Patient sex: M
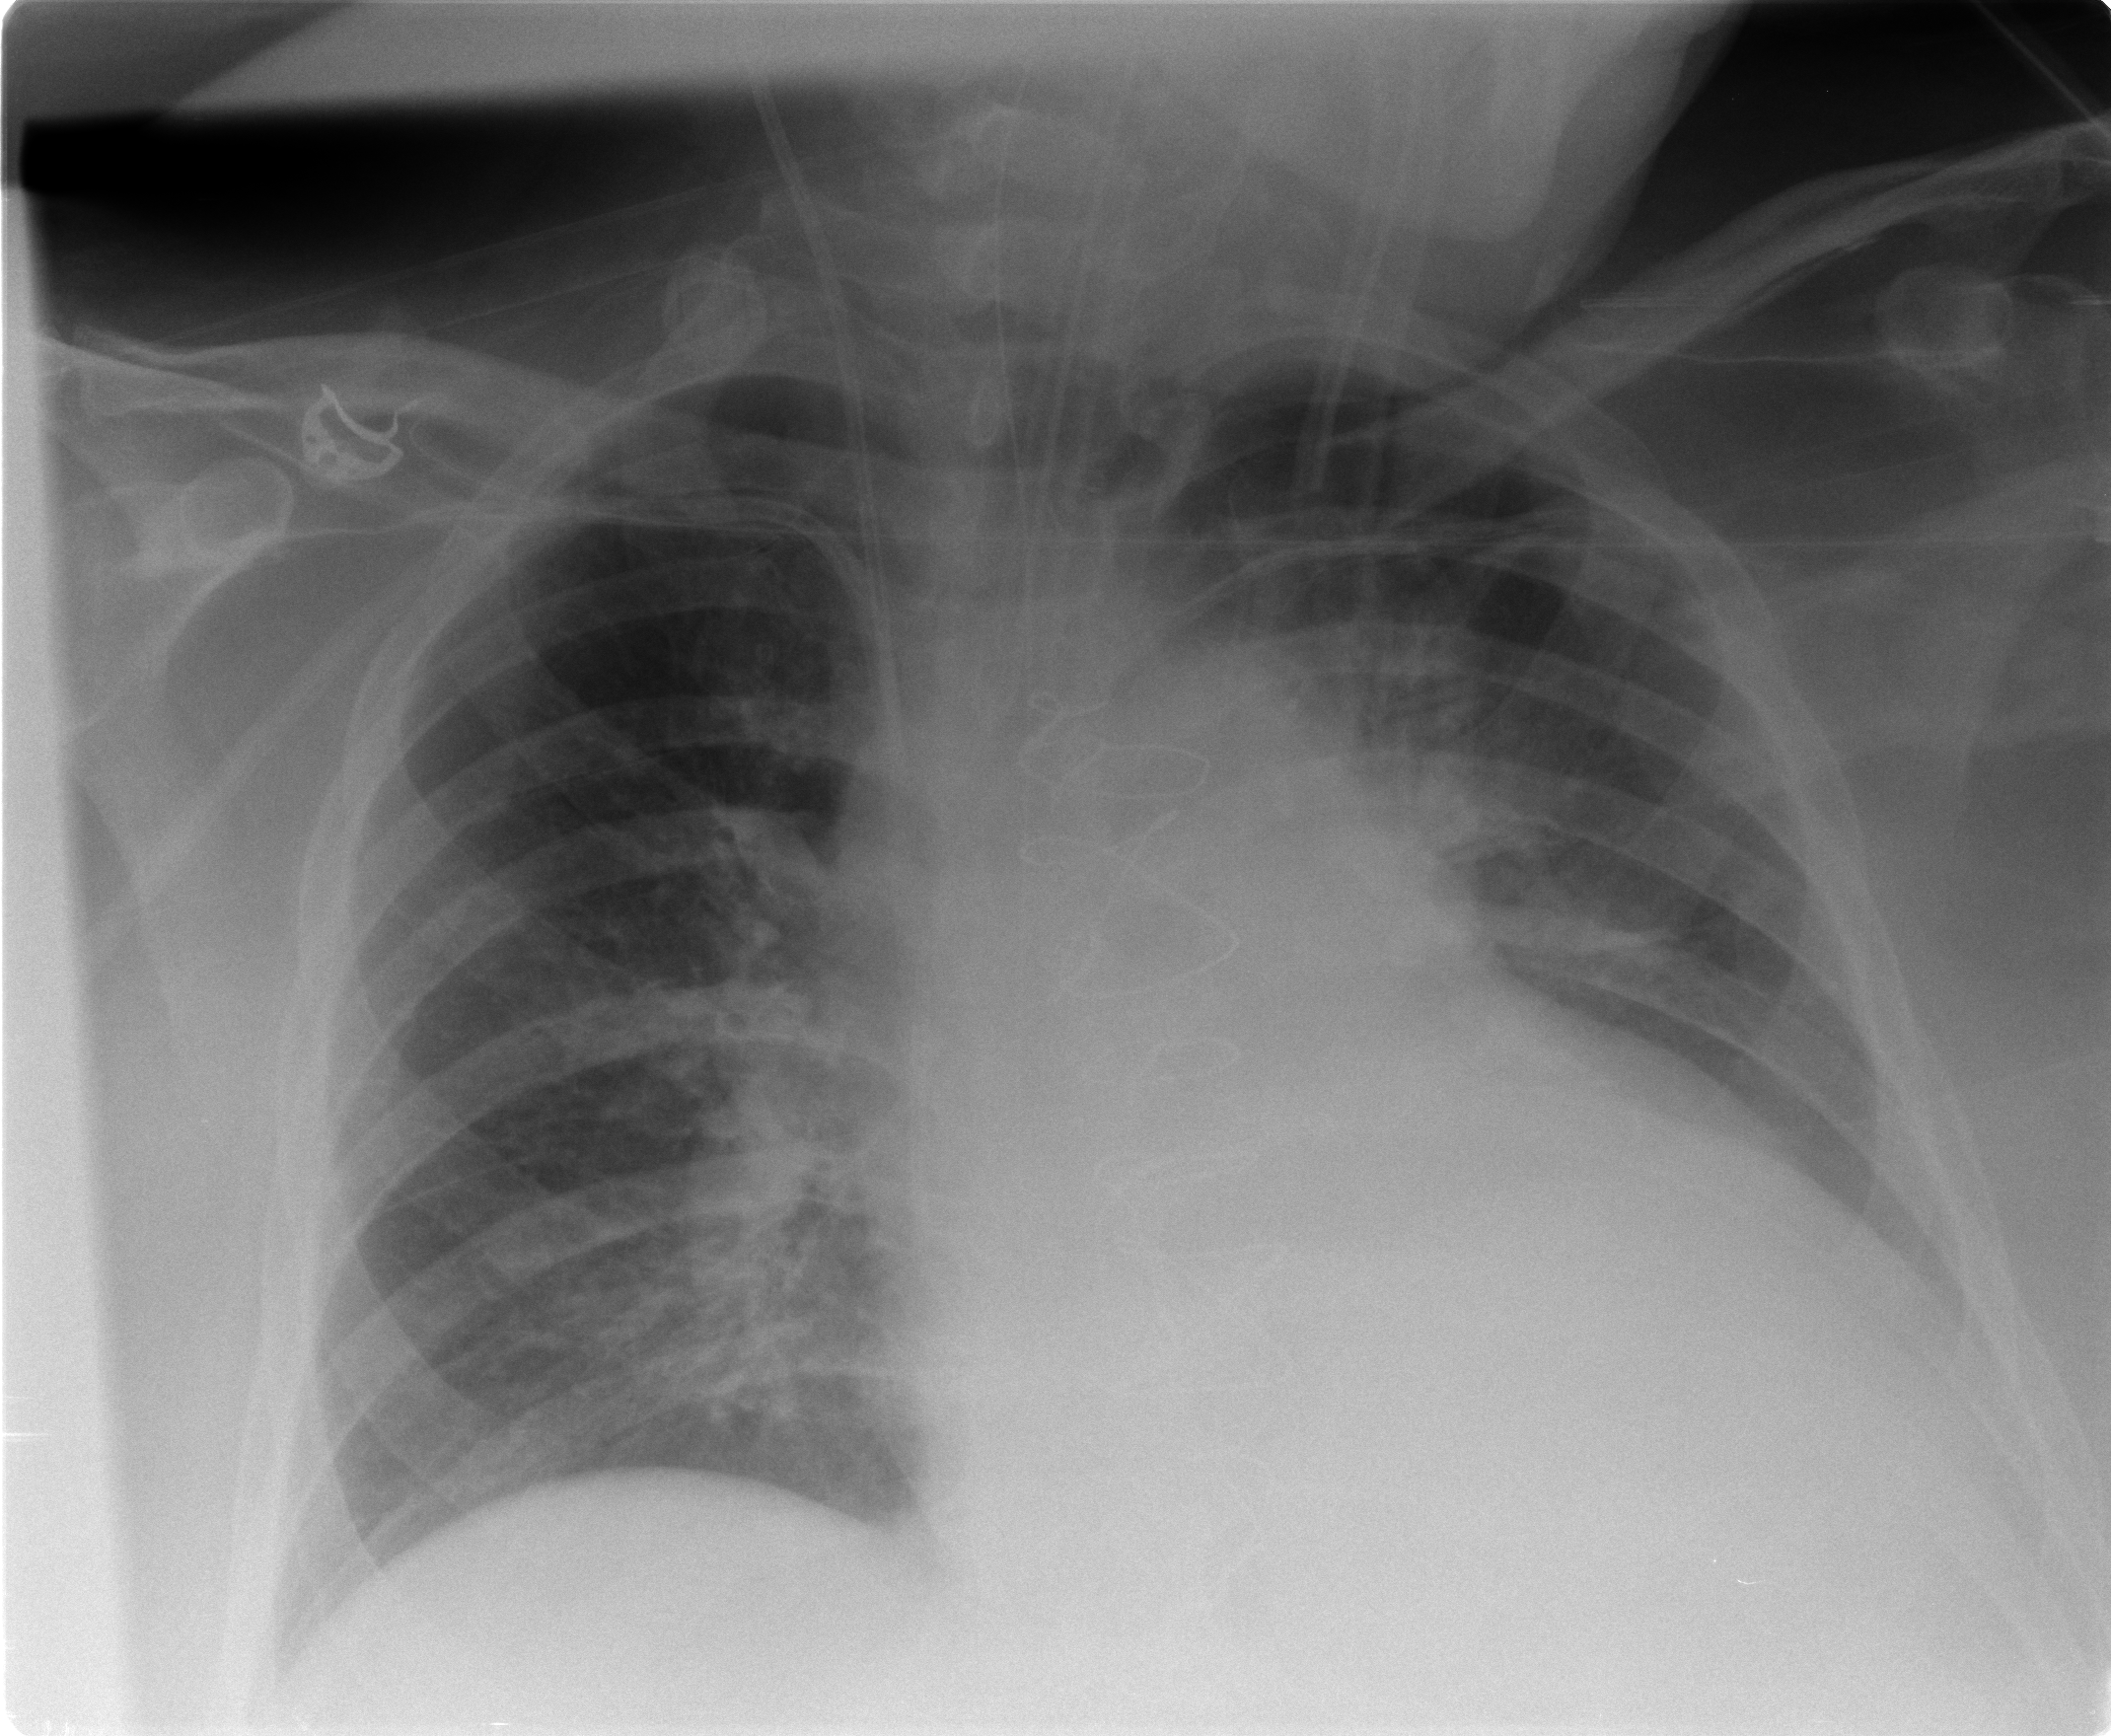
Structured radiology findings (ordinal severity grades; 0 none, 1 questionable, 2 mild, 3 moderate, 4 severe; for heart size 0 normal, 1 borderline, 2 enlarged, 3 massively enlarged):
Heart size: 2
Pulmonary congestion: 0
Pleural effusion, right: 0
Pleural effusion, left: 0
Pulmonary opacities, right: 0
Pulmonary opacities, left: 0
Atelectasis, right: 0
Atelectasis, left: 2